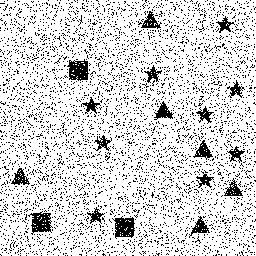
Squares: 3
Triangles: 6
Stars: 9
Total shapes: 18